Question: I ran into problem in a Flutter application. The keyboard pushes the modal bottom sheet up even if the Scaffold has set to . I want the modal bottom sheet to remain at its initial position. I will show you my code for displaying the modal bottom sheet and I will attach a video to show you the bug.
'''
Scaffold(
resizeToAvoidBottomInset: false,
key: _scaffoldKey,
body: ...
)
showModalBottomSheet(
context: context,
isScrollControlled: true,
backgroundColor: Colors.transparent,
builder: (context) => Container(
height: MediaQuery.of(context).size.height * 0.8,
decoration: new BoxDecoration(
color: Colors.white,
borderRadius: new BorderRadius.only(
topLeft: const Radius.circular(25.0),
topRight: const Radius.circular(25.0),
),
),
child: SearchPlace((place, alreadyExists) {
Navigator.pop(context);
didSelectPlace(place, alreadyExists);
})),
);
'''

Hope you can help me, thanks!
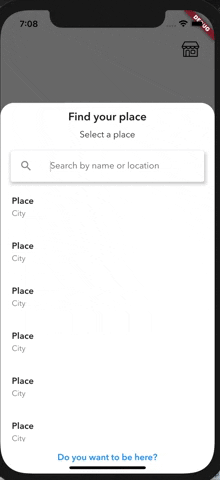
Answer: Ok, so I found a solution for this issue myself.
I wanted the modal bottom sheet to occupy 80% of the screen, but it was always pushed by the keyboard.
In order to fix this I wrapped the main in a widget and added an additional transparent Container with a (to dismiss the bottom sheet) having the height 20% of the screen. After that I wrapped the Column in a . Now everything works as expected! I added a video below.
'''
showModalBottomSheet(
context: context,
isScrollControlled: true,
backgroundColor: Colors.transparent,
builder: (context) => SingleChildScrollView(
child: Column(children: [
GestureDetector(
onTap: () {
Navigator.pop(context);
},
child: Container(
color: Colors.transparent,
height: MediaQuery.of(context).size.height * 0.2,
),
),
Container(
height: MediaQuery.of(context).size.height * 0.8,
decoration: new BoxDecoration(
color: Colors.white,
borderRadius: new BorderRadius.only(
topLeft: const Radius.circular(25.0),
topRight: const Radius.circular(25.0),
),
),
child: SearchPlace((place, alreadyExists) => {
Navigator.pop(context),
didSelectPlace(place, alreadyExists),
})),
]),
),
);
'''